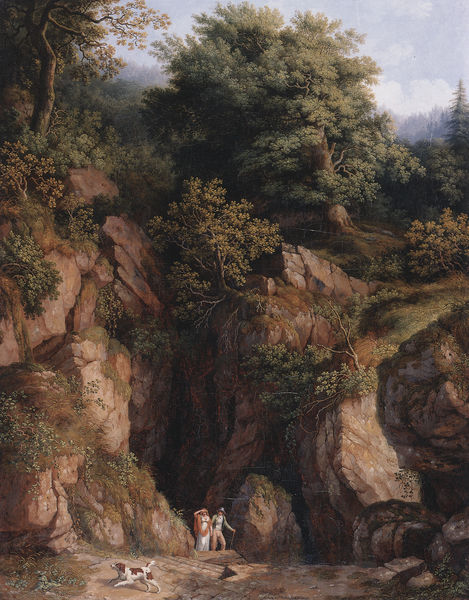
Titel: Die Grotte des heiligen Franziskus auf dem Monte Verna, Außenansicht
Künstler: Jacob Philipp Hackert
Standort: Essen (Ruhr)
Institution: Museum Folkwang
Schlagwörter: baum, berg, blau, blätter, dunkel, felsen, gemälde, gestein, gruppe, himmel, laub, mann, schatten, wasser, weiß, wolken, baumstämme, bäume, grün, landschaft, menschen, ocker, äste, abend, braun, brust, frau, hell, hintergrund, hut, kleid, licht, orange, straße, gras, hund, rot, schal, tier, tuch, weg, wiese, wolke, leute, malerei, rock, hose, mütze, wand, arm, mensch, stein, steine, öl, baumstamm, einsamkeit, erde, gräser, hügel, natur, stamm, busch, büsche, gebüsch, gehen, pfad, wole, dunkelheit, realismus, paar, pflanzen, höhle, idealisierung, kontrast, wald, stock, helldunkel, hellblau, aussicht, sommer, naturalismus, zwei, stab, abhang, laufen, berge, fels, gebirge, sonnenlicht, dunst, nebel, klein, landschaftsmalerei, schlucht, spalten, steil, idylle, spazieren, figuren, romantik, ölgemälde, staffage, wild, lciht, stimmung, monumental, blenden, diesig, spaziergang, wandern, wurzel, idyll, lichtung, groß, rennen, laubbaum, nadelbaum, tanne, flecken, biedermeier, liebespaar, ehepaar, himme, wurzeln, sehnsucht, schultertuch, jagdhund, romantisch, springen, geäst, wanderer, mythologisch, liebende, märchen, grotte, laubbäume, tannenbaum, wildnis, eiche, atmosphäre, kluft, felsvorsprung, spaziergänger, heroische landschaft, wanderstab, wanderstock, deutsche romantik, symbolik, gescheckt, heroisch, koch, felsblock, wanderung, joseph anton koch, wanderweg, zerklüftet, suche, kalkstein, touristen, menschenpaar, weisen, steinbruch, mischwald, schäferstündchen, spalte, felsblöcke, felsspalt, abschirmen, dieseig, märche, toruisten, waldeinsamkeit, wanderzung, 2 personen, im, landschaft felsen